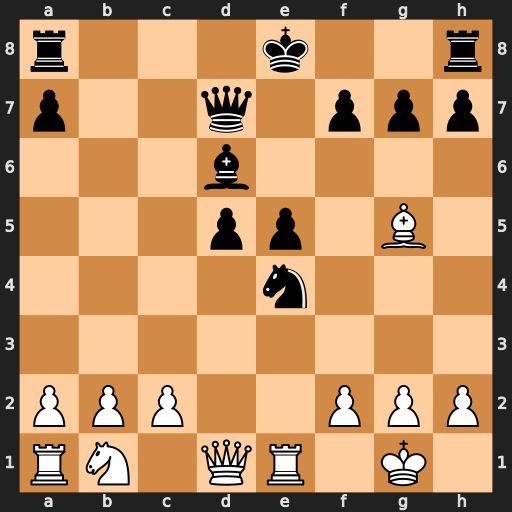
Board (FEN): r3k2r/p2q1ppp/3b4/3pp1B1/4n3/8/PPP2PPP/RN1QR1K1
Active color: w
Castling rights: kq
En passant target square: -
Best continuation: Qxd5 Nxg5 Qxa8+